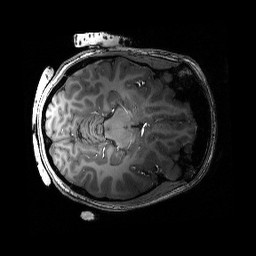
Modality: T1w
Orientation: axial
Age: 23
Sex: female
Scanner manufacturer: siemens
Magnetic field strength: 6.98 T
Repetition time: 3.1 s
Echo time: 0.00242 s